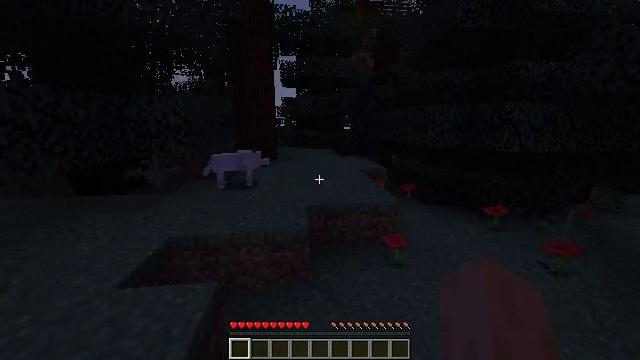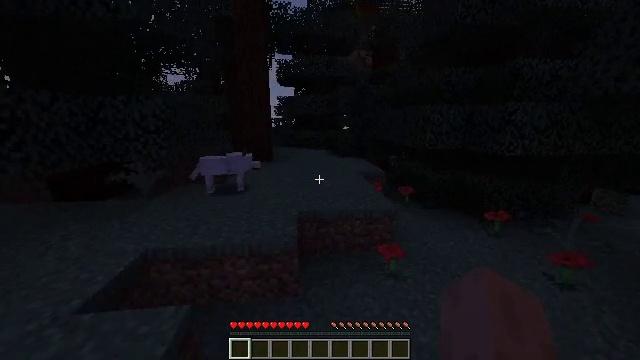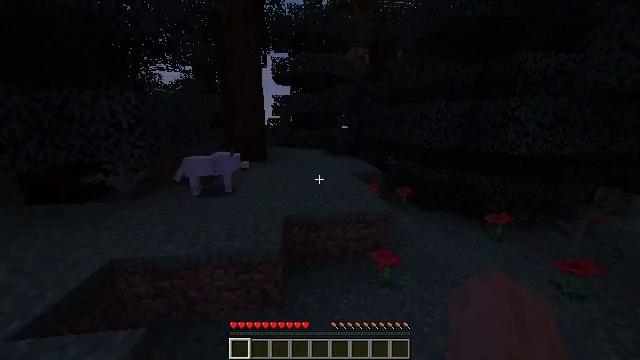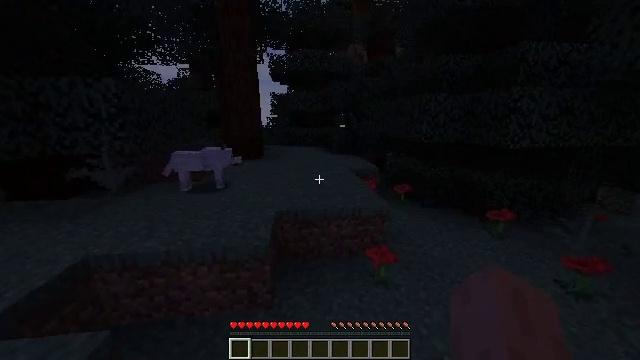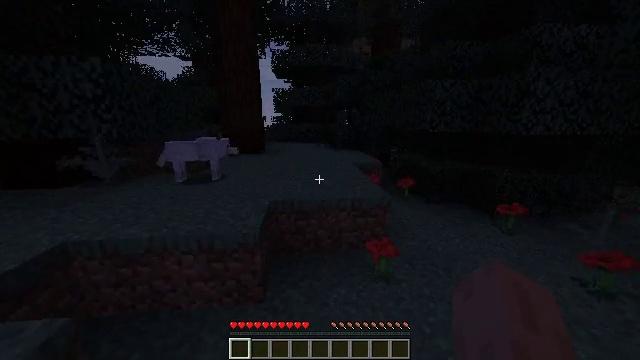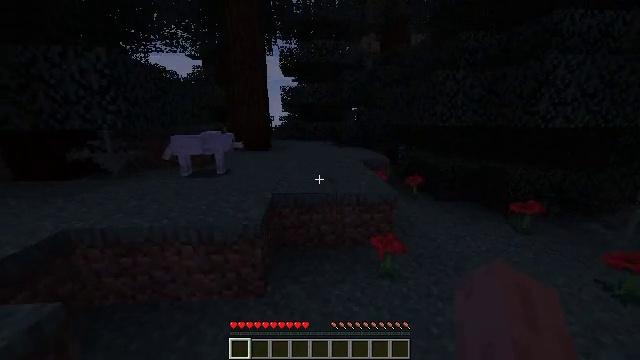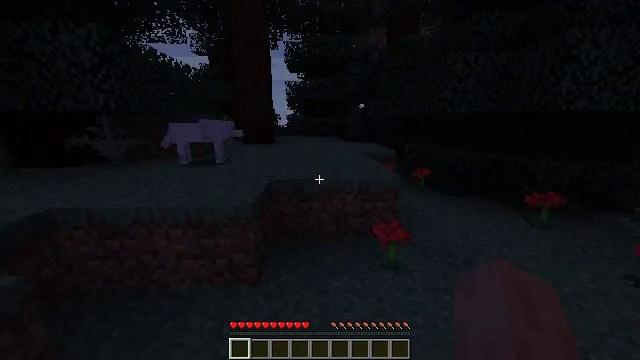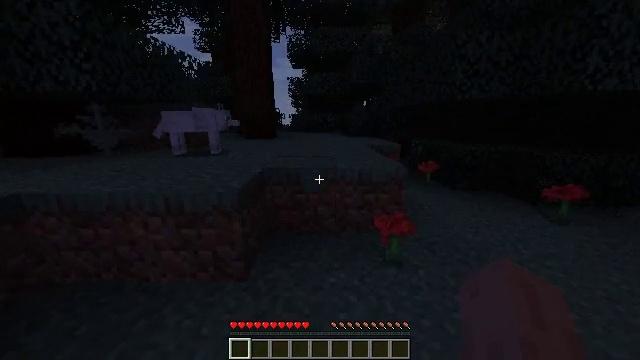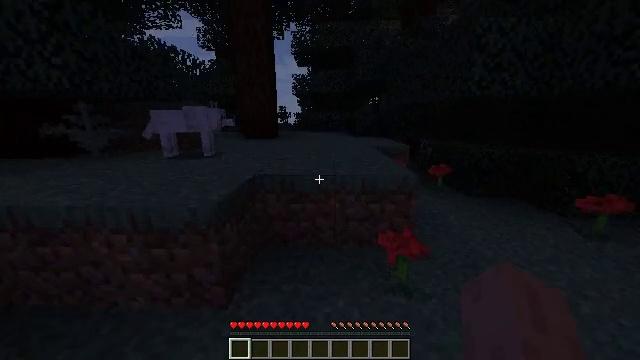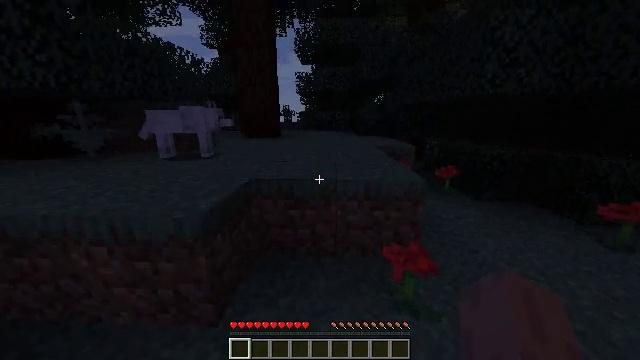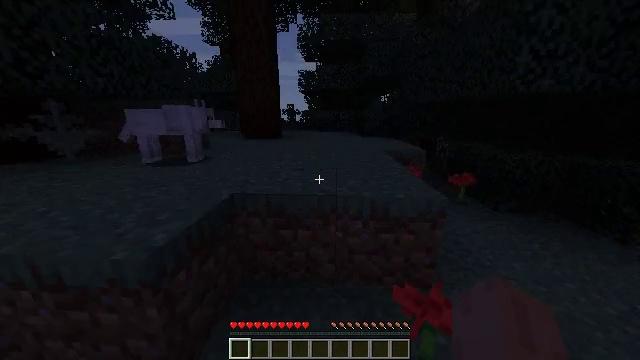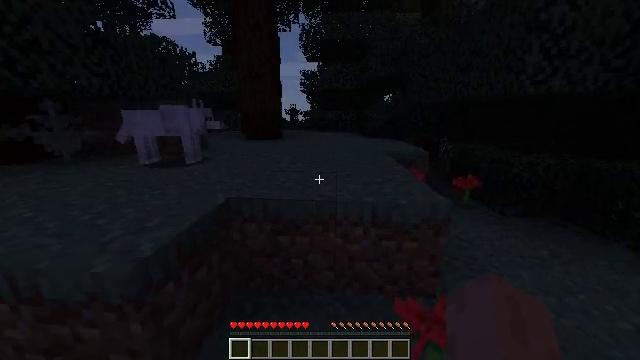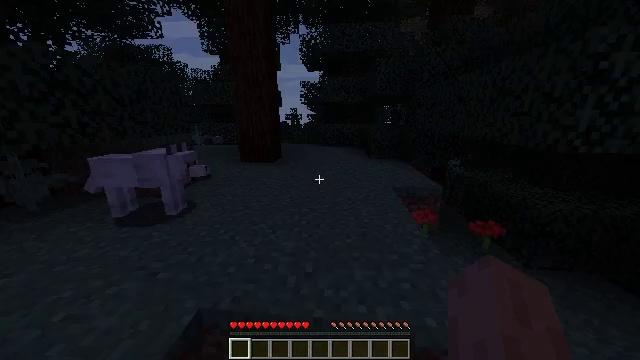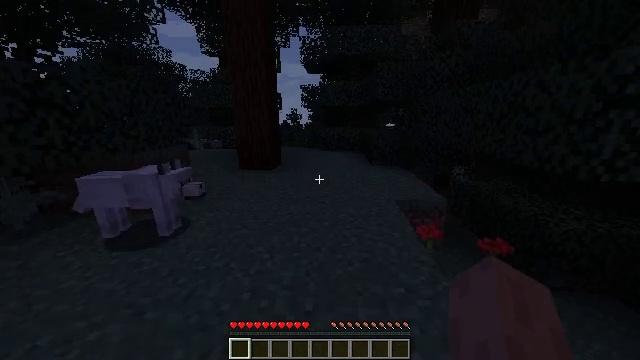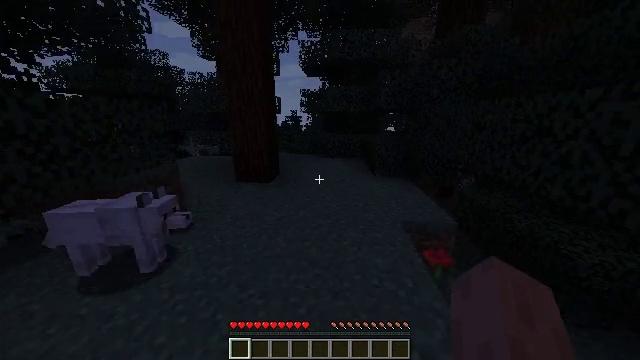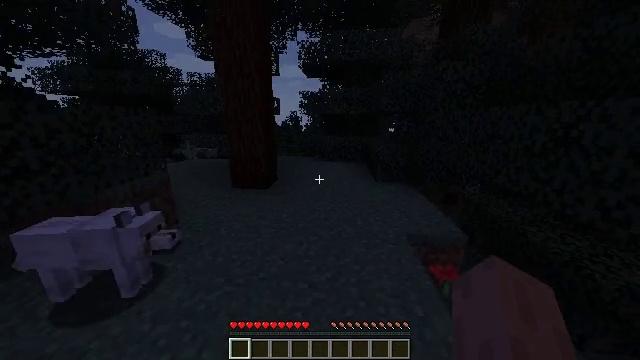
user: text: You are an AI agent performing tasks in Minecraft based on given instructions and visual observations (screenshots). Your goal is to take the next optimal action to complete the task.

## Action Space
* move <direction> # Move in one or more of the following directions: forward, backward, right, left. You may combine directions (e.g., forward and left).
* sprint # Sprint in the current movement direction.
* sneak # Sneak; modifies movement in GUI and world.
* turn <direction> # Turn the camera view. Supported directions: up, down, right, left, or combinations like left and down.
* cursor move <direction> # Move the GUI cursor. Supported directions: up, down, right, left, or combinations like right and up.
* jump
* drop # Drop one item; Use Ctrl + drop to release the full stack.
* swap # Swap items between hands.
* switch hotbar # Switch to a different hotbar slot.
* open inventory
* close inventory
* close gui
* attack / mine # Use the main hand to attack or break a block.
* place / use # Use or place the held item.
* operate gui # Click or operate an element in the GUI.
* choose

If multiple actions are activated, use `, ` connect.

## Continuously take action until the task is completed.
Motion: motion action
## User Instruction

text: Collect the lit jack o'lantern.
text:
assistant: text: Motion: move forward and move right, sprint
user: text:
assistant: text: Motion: move forward and move right, sprint
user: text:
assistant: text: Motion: move forward and move right, sprint
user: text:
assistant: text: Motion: move forward and move right, sprint, turn left
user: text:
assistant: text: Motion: move forward, sprint, turn left
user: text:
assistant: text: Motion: move forward, sprint, turn left
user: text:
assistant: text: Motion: move forward, sprint, turn left
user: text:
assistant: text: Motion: move forward, sprint, turn left
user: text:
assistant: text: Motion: move forward, sprint, turn left
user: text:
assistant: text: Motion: move forward, sprint, turn left
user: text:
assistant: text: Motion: move forward, sprint, jump
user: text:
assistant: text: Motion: move forward, sprint, jump
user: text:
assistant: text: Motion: move forward, sprint, jump
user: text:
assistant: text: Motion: move forward, sprint, jump
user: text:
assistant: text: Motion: move forward, sprint
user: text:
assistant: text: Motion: move forward, sprint
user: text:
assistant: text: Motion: move forward, sprint
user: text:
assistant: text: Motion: move forward, sprint
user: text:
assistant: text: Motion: move forward, sprint
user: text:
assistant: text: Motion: move forward, sprint
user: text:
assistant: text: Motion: move forward, sprint
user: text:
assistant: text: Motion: move forward, sprint
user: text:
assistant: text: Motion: move forward, sprint, turn left
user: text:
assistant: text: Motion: move forward, sprint, turn left, jump
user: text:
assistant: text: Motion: move forward, sprint, turn left, jump
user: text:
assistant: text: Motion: move forward, sprint, turn left, jump
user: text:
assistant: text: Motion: move forward, sprint, jump
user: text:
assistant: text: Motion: move forward, sprint, jump
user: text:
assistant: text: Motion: move forward, sprint, jump
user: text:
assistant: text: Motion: move forward, sprint, jump